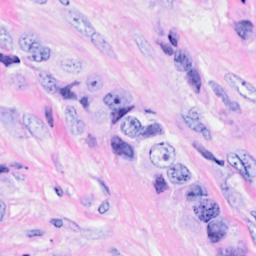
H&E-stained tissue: Breast